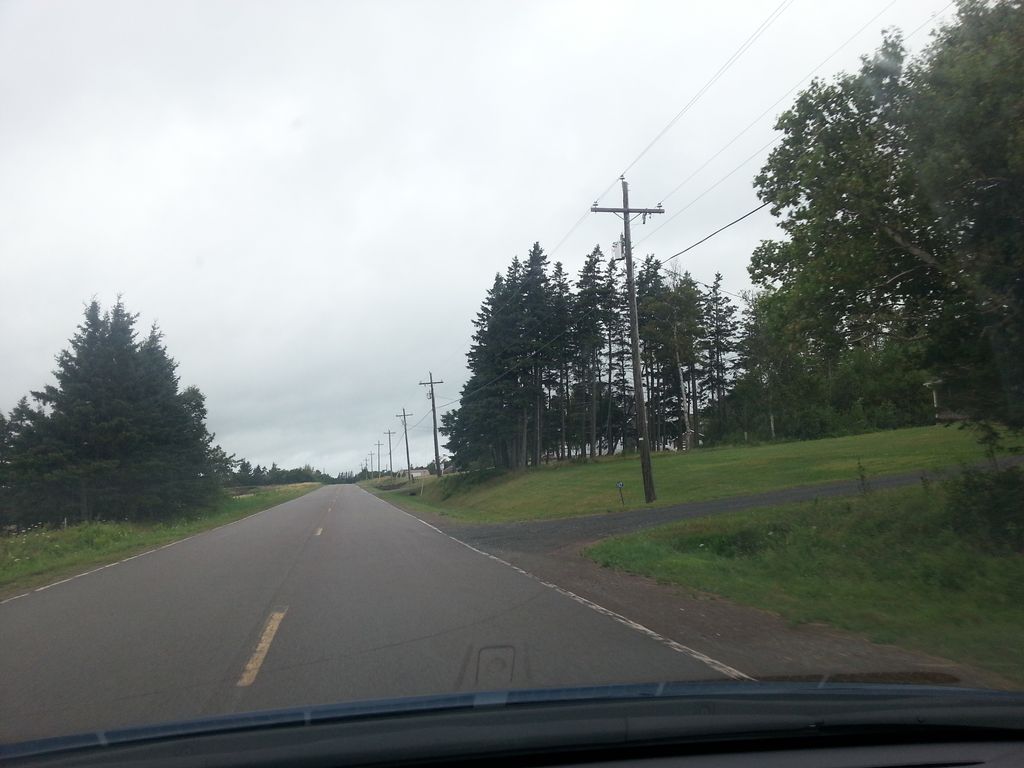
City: charlottetown